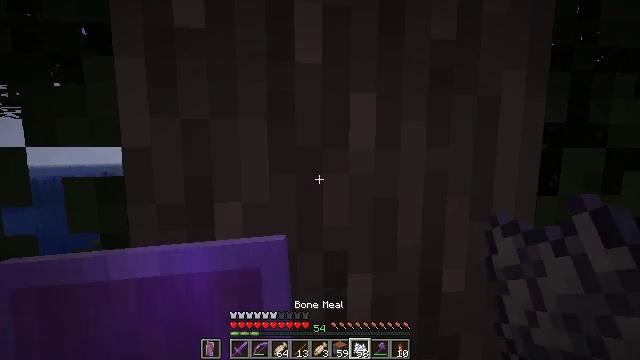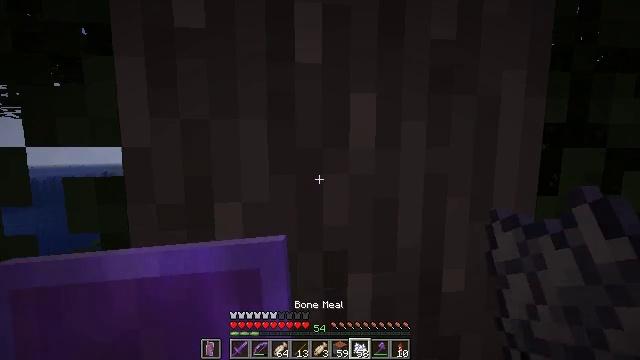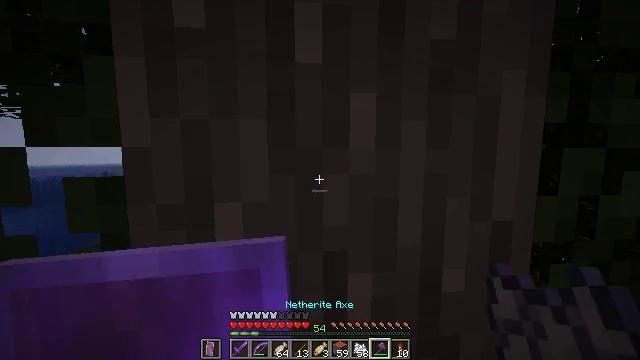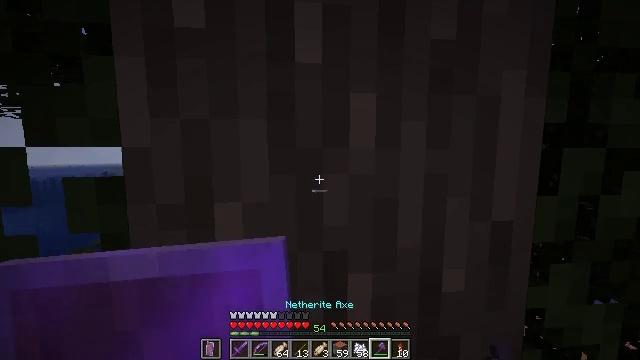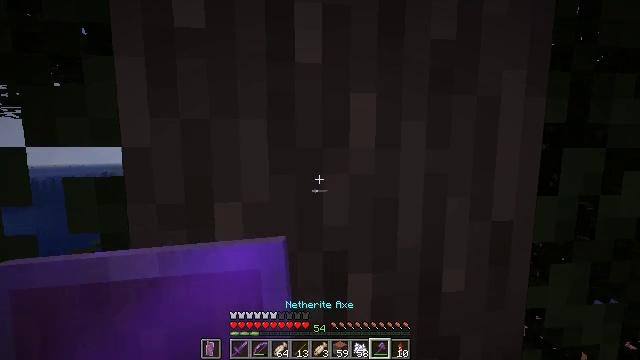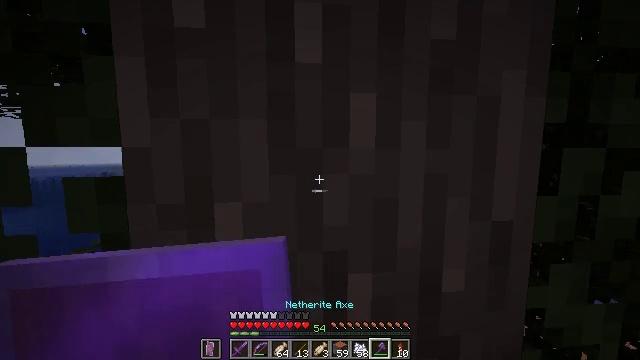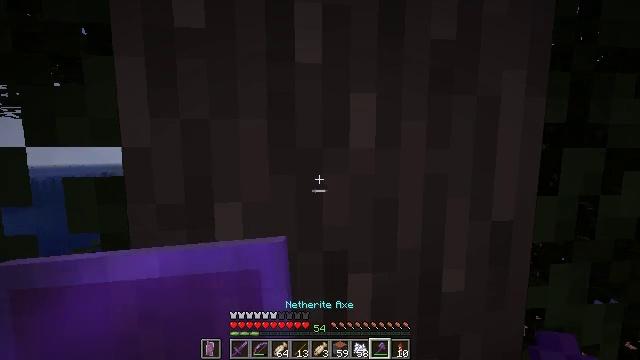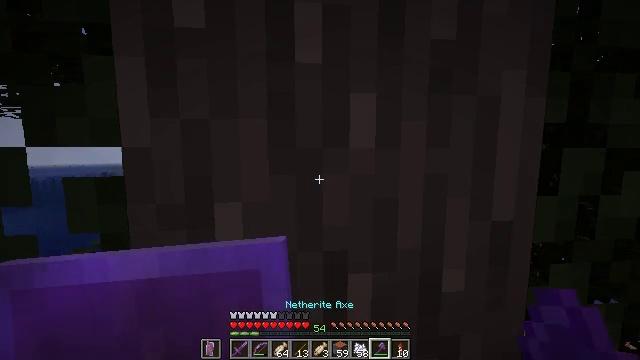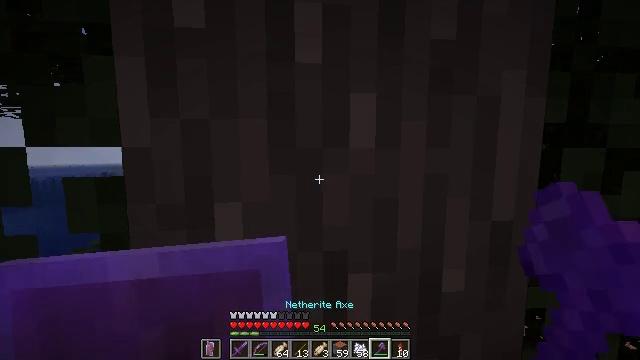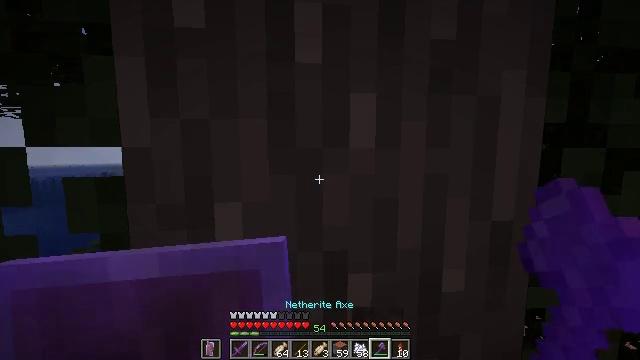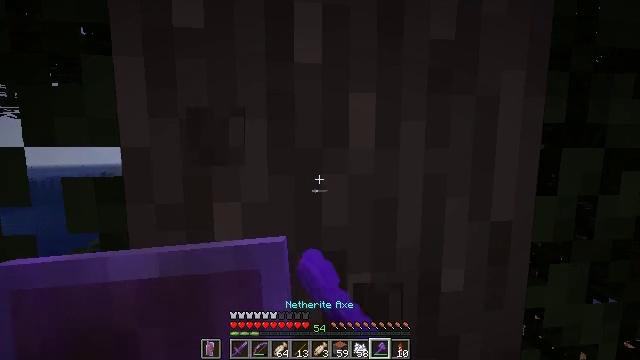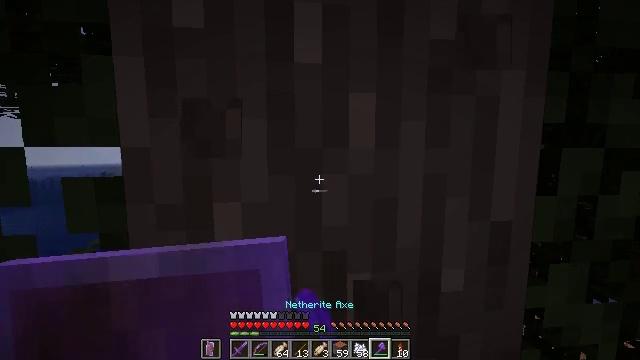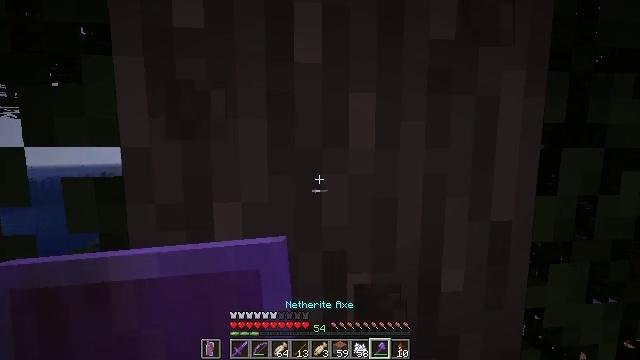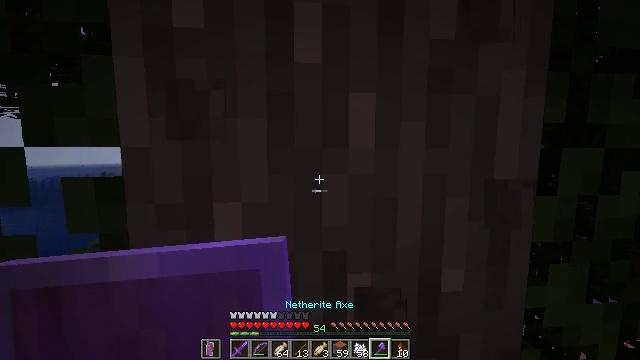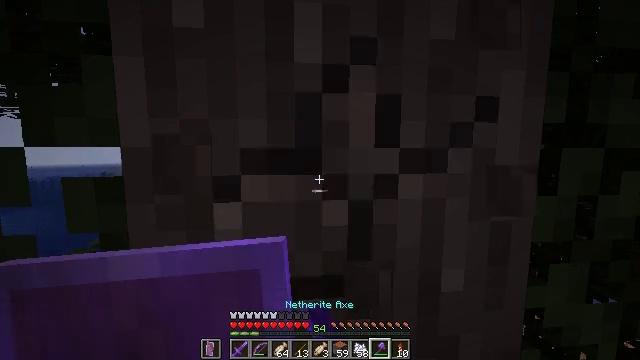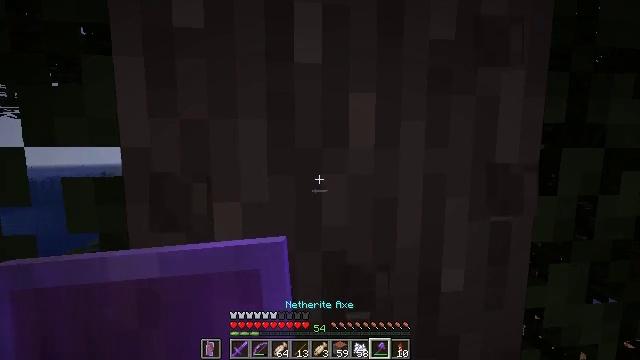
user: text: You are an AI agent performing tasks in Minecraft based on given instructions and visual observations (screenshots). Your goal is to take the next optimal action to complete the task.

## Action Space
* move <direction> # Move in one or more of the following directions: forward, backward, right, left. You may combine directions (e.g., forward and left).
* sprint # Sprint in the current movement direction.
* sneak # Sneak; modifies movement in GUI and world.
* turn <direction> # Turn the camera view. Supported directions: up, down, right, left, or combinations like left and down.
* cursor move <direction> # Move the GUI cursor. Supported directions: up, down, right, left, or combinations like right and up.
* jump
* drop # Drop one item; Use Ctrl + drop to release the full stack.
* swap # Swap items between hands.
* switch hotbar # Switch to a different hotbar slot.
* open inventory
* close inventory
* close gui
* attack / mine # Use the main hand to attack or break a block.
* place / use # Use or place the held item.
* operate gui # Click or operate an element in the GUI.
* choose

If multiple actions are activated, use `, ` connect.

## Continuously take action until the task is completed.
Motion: motion action
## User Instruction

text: Chop down the acacia log.
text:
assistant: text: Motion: no_op
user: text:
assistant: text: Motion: no_op
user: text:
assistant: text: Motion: no_op
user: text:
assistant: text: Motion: no_op
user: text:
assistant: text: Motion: no_op
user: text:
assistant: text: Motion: no_op
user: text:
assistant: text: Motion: no_op
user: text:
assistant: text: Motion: no_op
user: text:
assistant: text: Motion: attack / mine
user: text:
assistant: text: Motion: attack / mine
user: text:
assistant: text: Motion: attack / mine
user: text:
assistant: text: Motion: attack / mine
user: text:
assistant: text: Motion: attack / mine
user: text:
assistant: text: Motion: attack / mine
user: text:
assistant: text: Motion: no_op
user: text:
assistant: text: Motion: no_op
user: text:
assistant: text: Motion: no_op
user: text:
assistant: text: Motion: no_op
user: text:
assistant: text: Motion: attack / mine
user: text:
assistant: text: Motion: attack / mine
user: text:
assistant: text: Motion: attack / mine
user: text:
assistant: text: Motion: attack / mine
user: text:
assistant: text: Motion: no_op
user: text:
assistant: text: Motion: no_op
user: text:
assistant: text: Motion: turn right
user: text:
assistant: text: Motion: turn right and up
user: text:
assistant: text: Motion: turn right and up
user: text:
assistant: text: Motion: turn right and up
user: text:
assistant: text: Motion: turn right and down
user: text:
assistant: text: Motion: turn left and down